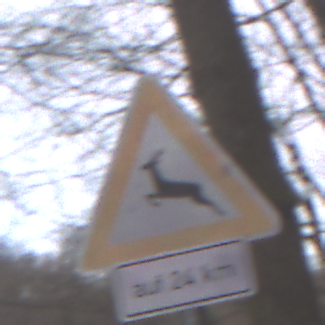
Verkehrszeichen: WildwechselRechts
Zusatzzeichen unten: LaengeEinerStrecke6
Umgebung: Outdoor, Nature
Tageszeit: MorningAfternoon
Wetter: Overcast
Licht: Natural
Jahreszeit: Autumn
Kontrast: LowContrast